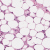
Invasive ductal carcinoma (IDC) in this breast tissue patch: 0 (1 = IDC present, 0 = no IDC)